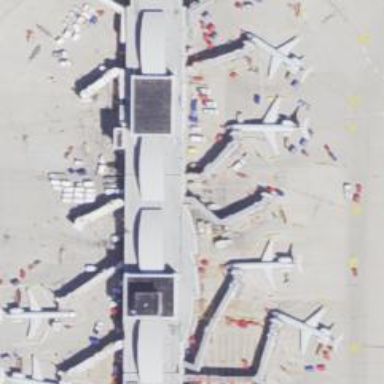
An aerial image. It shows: Airport gate.